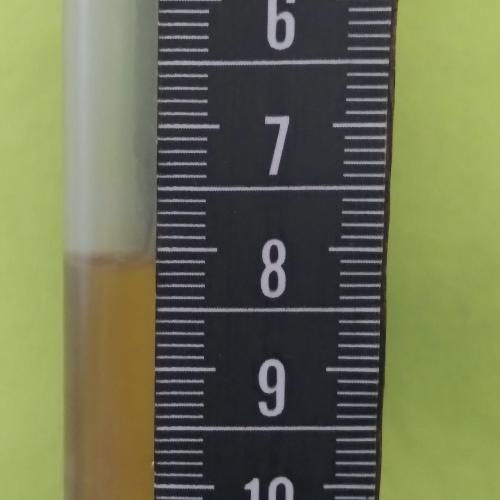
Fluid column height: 8.1 cm